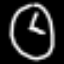
Label: clock